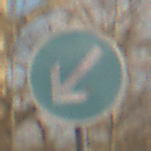
Verkehrszeichen: VorgeschriebeneVorbeifahrtLinks
Umgebung: Outdoor, Nature
Tageszeit: SunriseSunset
Wetter: PartlyCloudy
Licht: Natural
Jahreszeit: NotSpecified
Kontrast: MediumContrast